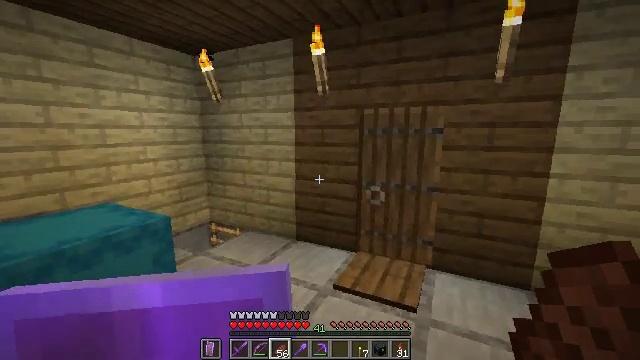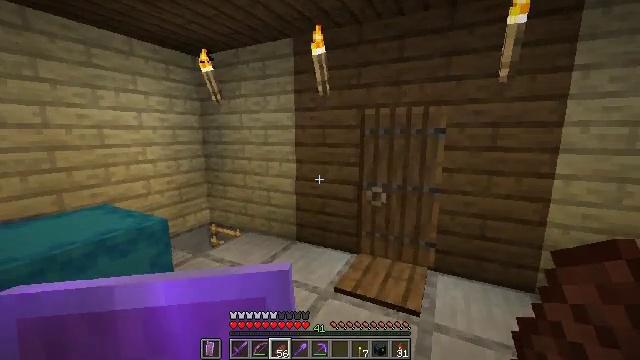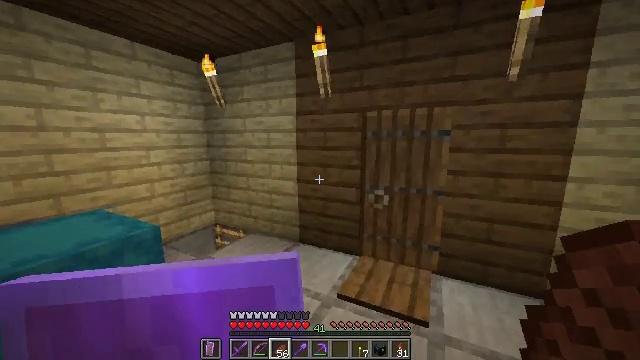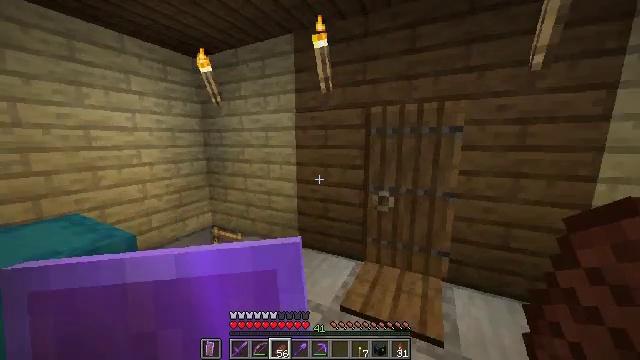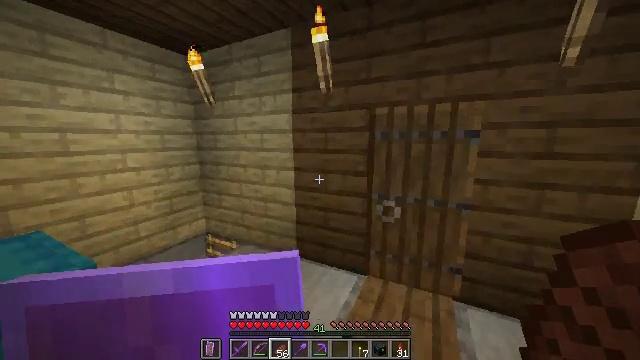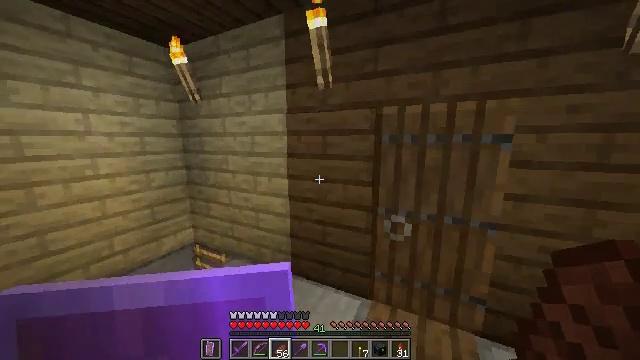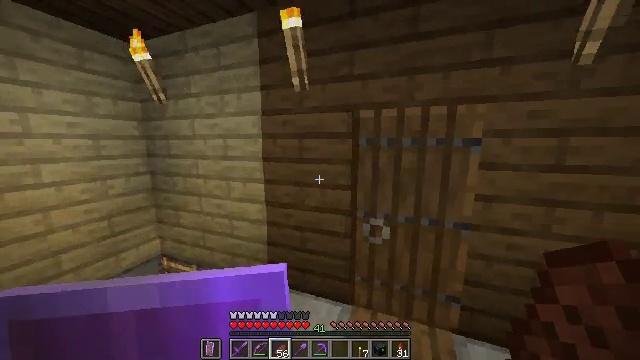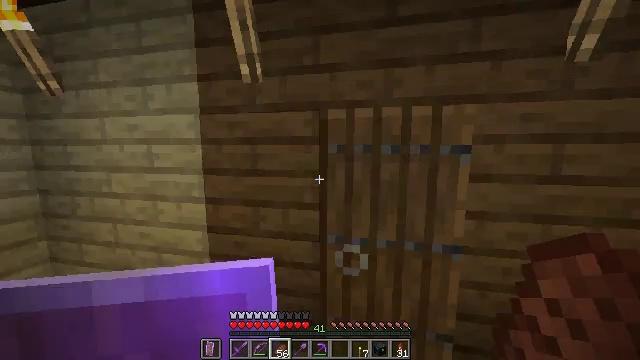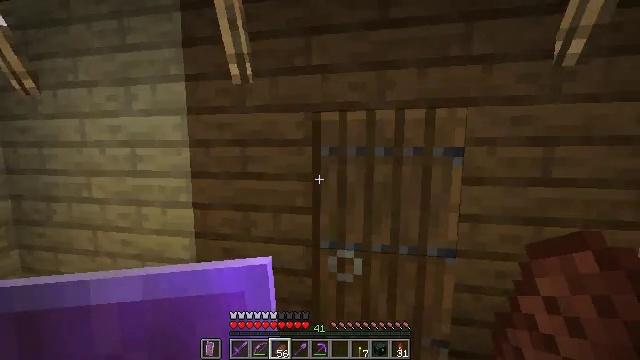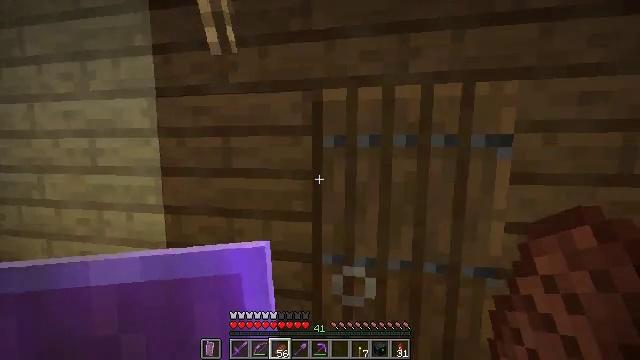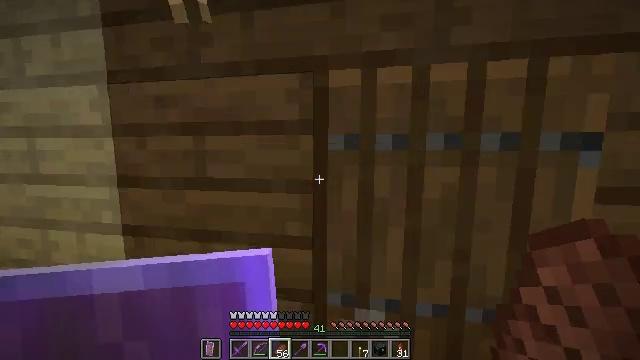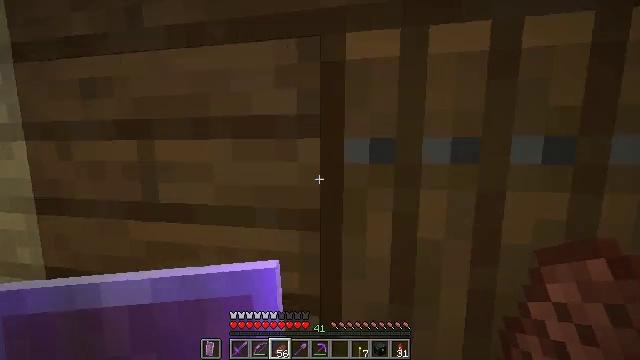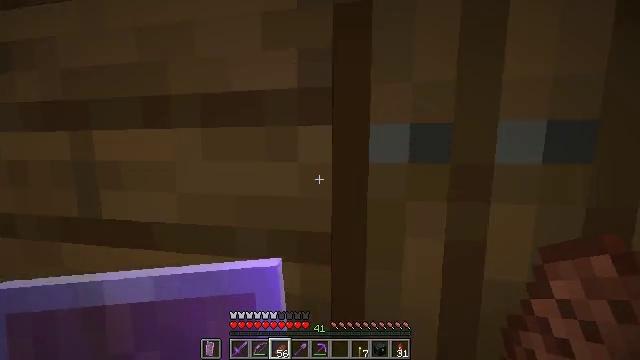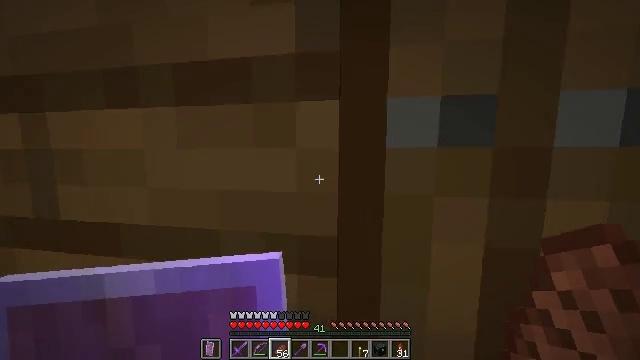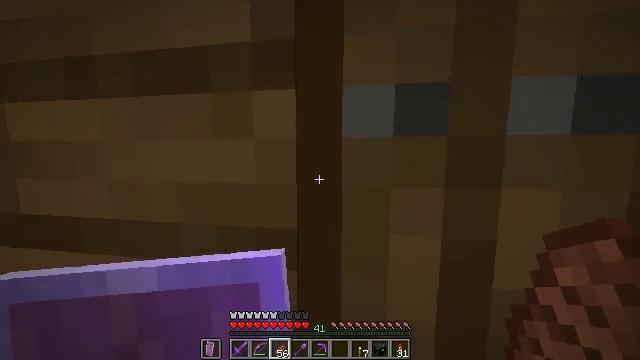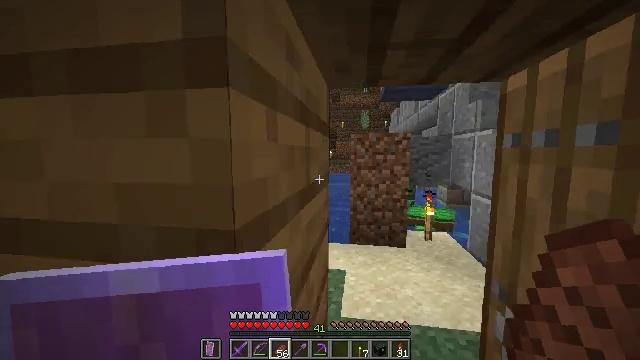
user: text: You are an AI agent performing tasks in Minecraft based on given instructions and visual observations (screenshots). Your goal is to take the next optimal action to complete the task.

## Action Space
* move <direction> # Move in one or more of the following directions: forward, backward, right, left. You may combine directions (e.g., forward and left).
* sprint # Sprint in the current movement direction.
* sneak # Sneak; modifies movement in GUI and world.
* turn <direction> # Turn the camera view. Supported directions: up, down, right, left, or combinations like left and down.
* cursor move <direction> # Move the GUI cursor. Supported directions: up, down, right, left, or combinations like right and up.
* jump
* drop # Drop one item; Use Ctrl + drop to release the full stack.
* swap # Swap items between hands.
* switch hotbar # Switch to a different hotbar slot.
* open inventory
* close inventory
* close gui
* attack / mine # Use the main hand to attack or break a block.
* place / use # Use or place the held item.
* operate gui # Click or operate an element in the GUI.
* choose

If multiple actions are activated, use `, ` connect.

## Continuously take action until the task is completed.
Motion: motion action
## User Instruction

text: Make a scaffolding item with bamboo and string.
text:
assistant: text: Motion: move forward, sprint
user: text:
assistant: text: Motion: move forward, sprint
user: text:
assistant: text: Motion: move forward, sprint
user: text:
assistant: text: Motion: move forward, sprint
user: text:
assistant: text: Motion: move forward, sprint
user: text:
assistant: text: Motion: move forward, sprint, turn right
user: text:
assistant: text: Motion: move forward, sprint, turn right and up
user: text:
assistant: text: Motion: move forward, sprint, turn right
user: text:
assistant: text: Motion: move forward, sprint
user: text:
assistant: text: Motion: move forward, sprint
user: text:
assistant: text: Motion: move forward, sprint
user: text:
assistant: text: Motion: move forward, sprint
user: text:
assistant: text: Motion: move forward and move right, sprint
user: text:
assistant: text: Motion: move forward and move right, sprint
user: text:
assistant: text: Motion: move forward and move right, sprint
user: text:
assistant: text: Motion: move forward and move right, sprint
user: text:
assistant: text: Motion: move forward, sprint
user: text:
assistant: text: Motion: move forward, sprint
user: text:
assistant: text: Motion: move forward, sprint
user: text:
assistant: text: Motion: move forward and move right, sprint
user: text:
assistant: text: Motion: move forward and move right, sprint
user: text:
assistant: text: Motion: move forward and move right, sprint
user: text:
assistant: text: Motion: move forward and move right, sprint
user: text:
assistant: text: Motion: move forward and move right, sprint, turn left and down
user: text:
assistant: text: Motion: move forward, sprint, turn left and down
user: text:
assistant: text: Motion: move forward, sprint, turn left and down
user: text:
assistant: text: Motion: move forward, sprint, turn left and down
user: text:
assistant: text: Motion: move forward, sprint, turn left
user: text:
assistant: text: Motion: move forward, sprint, turn left
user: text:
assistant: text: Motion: move forward, sprint, turn left